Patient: sex M, age 55
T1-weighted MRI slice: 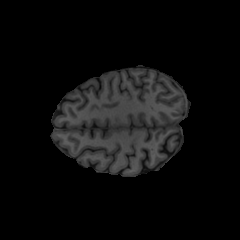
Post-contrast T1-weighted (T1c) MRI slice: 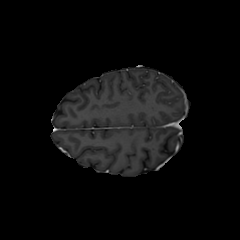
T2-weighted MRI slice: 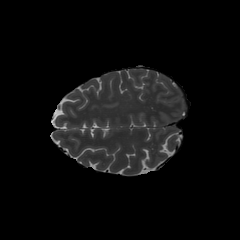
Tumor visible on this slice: yes
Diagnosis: Glioblastoma, IDH-wildtype
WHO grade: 4